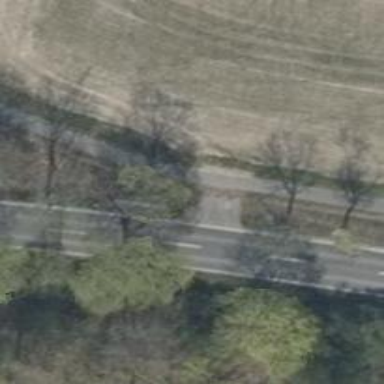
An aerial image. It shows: Asphalt road designated for service vehicles.